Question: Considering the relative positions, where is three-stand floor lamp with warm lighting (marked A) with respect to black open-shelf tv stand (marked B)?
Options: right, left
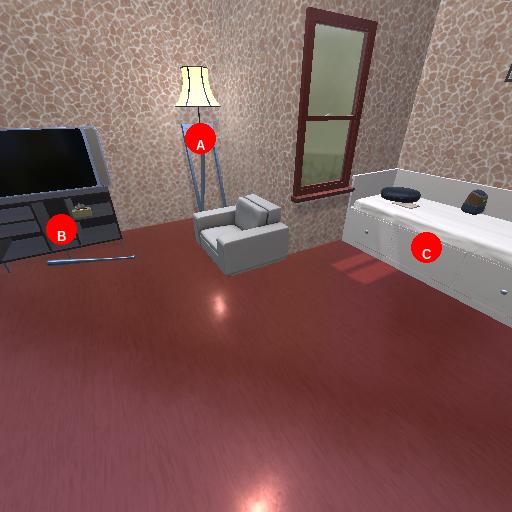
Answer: right